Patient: sex M, age 68
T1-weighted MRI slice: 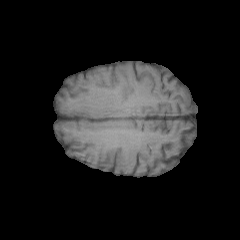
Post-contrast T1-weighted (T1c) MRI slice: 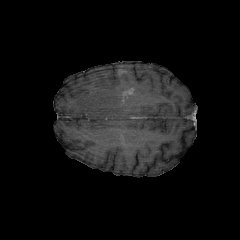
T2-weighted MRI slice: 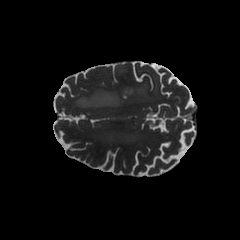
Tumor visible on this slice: yes
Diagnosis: Glioblastoma, IDH-wildtype
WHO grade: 4